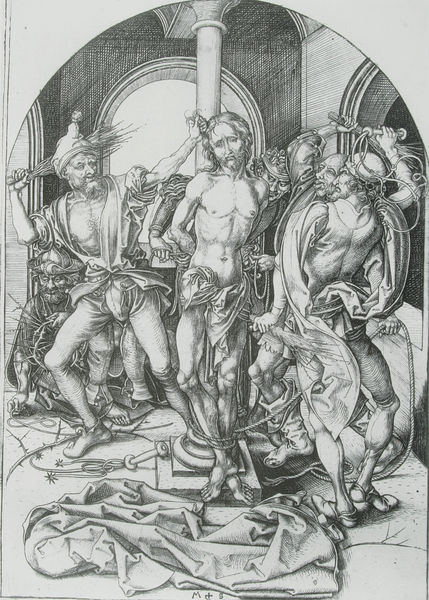
Titel: Die Geißelung Christi
Künstler: Martin Schongauer
Institution: (Seriendruck)
Schlagwörter: dunkel, kampf, körper, mann, nackt, umhang, weiß, menschen, brust, fenster, grau, hell, hintergrund, hut, kleid, männer, raum, schwarz, säule, zeichnung, gebäude, tuch, haube, bart, mütze, arme, böse, falten, kleidung, mensch, boden, gewand, mantel, strick, tücher, renaissance, rund, beine, fesseln, holzschnitt, bogen, grafik, graphik, linien, saal, rundbogen, gewalt, soldaten, muskeln, besen, knie, tor, halle, bögen, gewölbe, dürr, lendentuch, palast, torbogen, seil, knechte, druck, druckgraphik, druckgrafik, monogramm, schraffur, radierung, stich, gefangen, gefangennahme, schläge, peitsche, christus, jesus, jesus christus, kreuzigung, leid, leiden, schmerz, mittelalter, dornen, dürer, kupferstich, turban, rute, dornenkrone, fessel, peitschen, spätgotik, martin, martyrium, schächer, albrecht, albrecht dürer, prügel, folter, marter, passion, gefesselt, durer, geißelsäule, fuesse, geisselung, schüsselfalten, passion christi, jesusu, schergen, geißel, auspeitschen, schärgen, schongauer, bekleidet, verlies, auspeitschung, hieb, martin schongauer, dorne, geisseln, graphische sammlung, grfik, hiebe, knute, marterpfeil, peitschung, runding, schandsäule, ruten, geißelung christi, hohn, festgebunden, kreuzwegszene, albrecht dürer geißelung christi stich, geioßel, geisselsäle, mantel geißel